一年级 · 算术
（8 分）看图写算式。

把水果放入盘中，可以怎样放？

(1)

$+\square$

$5-$ $=$

(2)

$+$

$=4$

$4-$ $=$
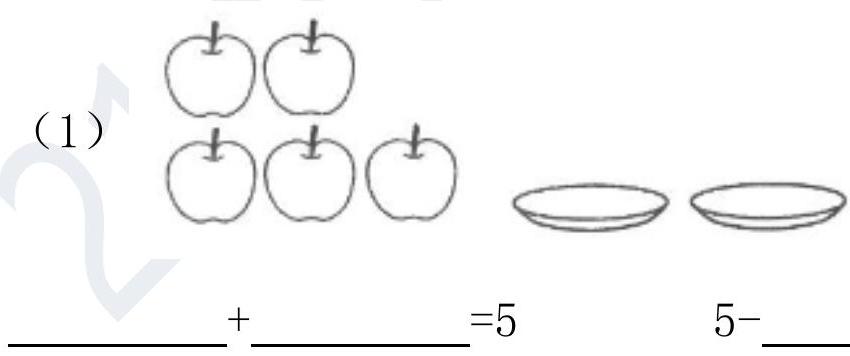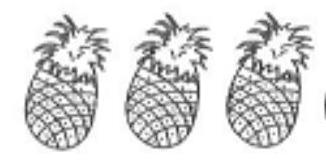
答案: (1) $2 ; 3 ; 2 ; 3$

(2) $2 ; 2 ; 2 ; 2$